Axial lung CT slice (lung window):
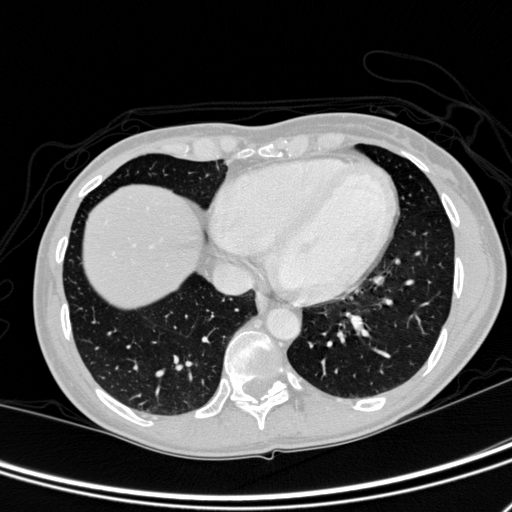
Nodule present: no